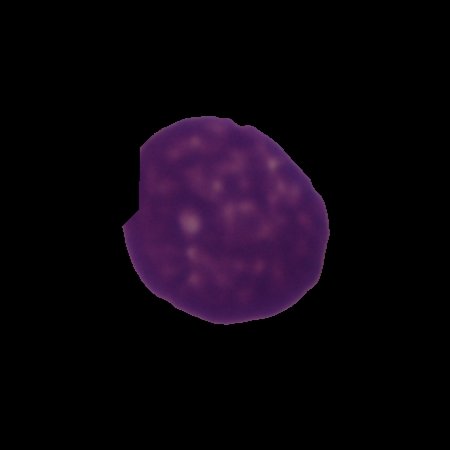
Label: cancer